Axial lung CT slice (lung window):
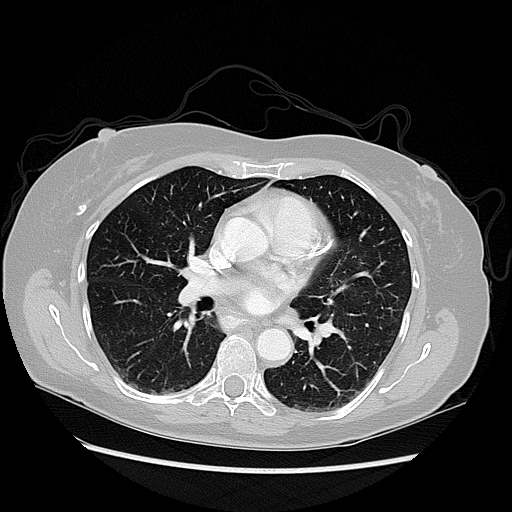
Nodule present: no